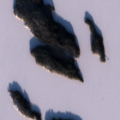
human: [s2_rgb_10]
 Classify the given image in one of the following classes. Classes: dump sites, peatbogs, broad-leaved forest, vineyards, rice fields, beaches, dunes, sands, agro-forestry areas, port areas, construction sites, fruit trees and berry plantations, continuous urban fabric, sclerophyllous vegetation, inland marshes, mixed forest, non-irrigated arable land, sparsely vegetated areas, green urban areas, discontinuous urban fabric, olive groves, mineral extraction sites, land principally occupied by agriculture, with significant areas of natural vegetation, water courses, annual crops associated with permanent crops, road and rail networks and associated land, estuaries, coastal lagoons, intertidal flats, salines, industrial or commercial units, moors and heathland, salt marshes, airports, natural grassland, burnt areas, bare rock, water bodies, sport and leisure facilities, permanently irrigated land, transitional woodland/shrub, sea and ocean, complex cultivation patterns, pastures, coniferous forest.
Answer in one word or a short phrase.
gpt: coniferous forest, mixed forest, water bodies